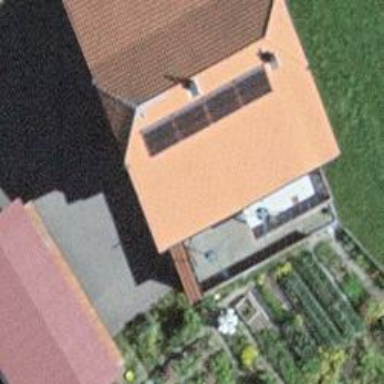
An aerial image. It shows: Solar power generator using photovoltaic method with solar photovoltaic panel types.